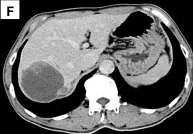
A 56-year-old man with abdominal discomfort. (D- F) After the contrast injection, the mass was slightly enhanced, especially on the edge.
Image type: radiology (ct)